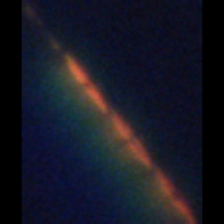
Taxon: Psuedo-nitzschia
Group: Diatoms